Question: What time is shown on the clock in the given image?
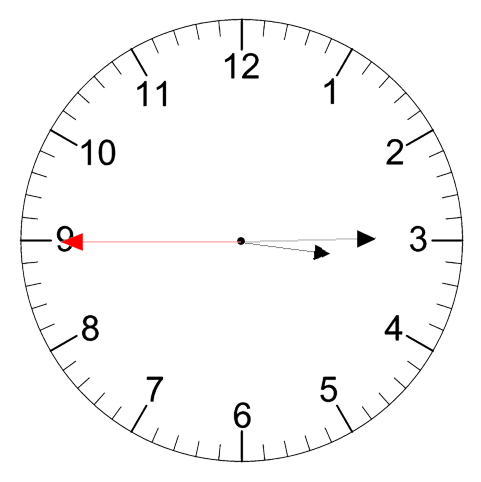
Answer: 03:14:45